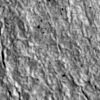
Atmospheric dust classification: not_dusty